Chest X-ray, PA view. Patient: 63 years old, sex F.
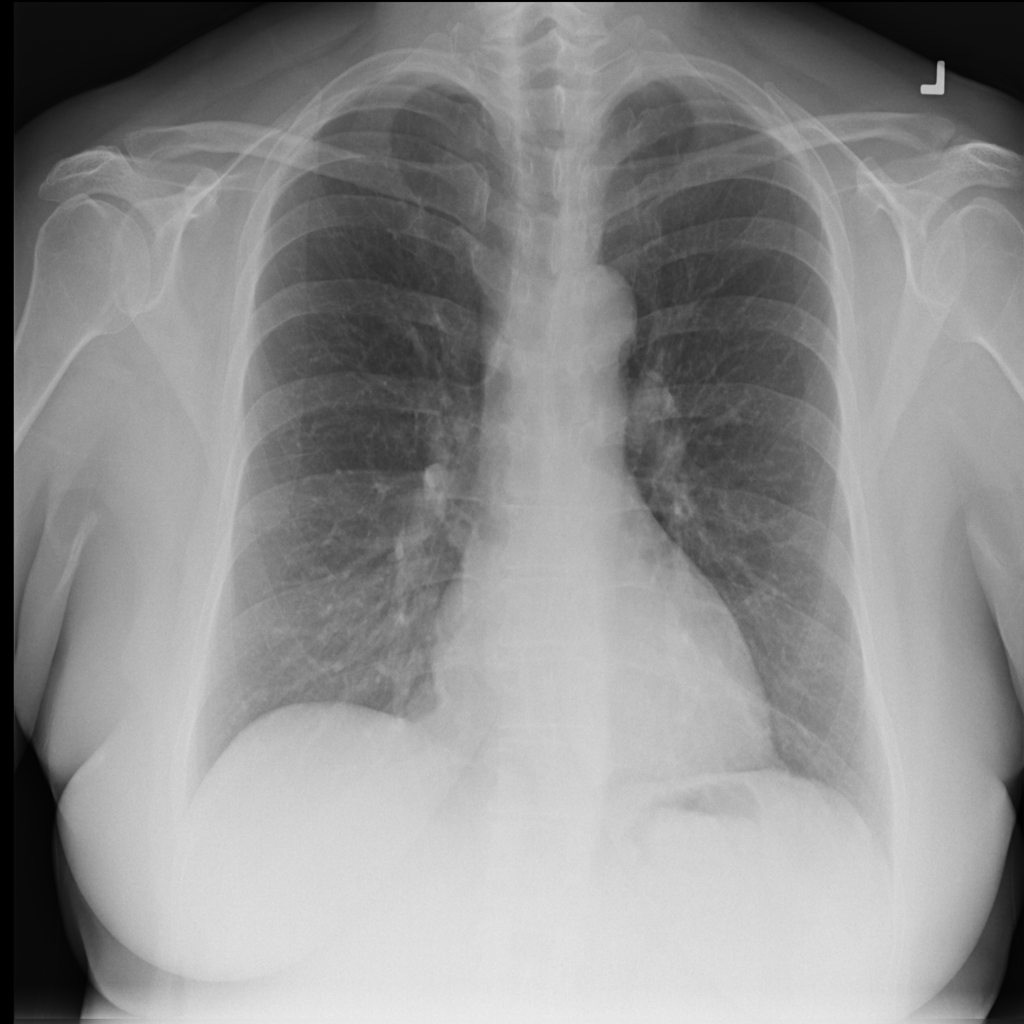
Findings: No Finding